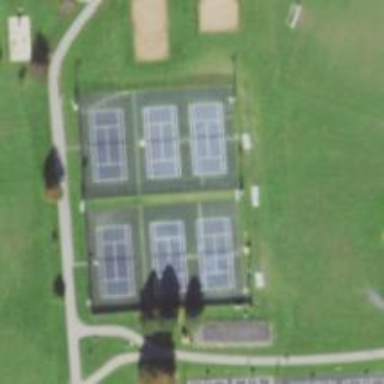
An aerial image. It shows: Tennis court in leisure pitch.